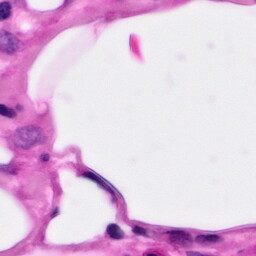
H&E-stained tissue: Pancreatic